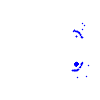
Particle: electron